Field crop: maize
Growth stage: 2
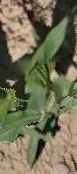
Species: maize